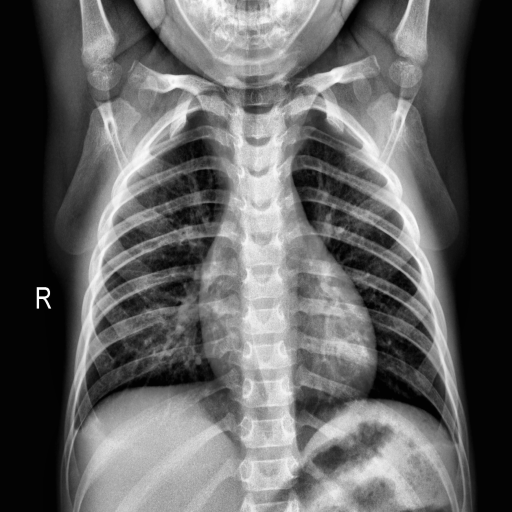
Finding: NORMAL